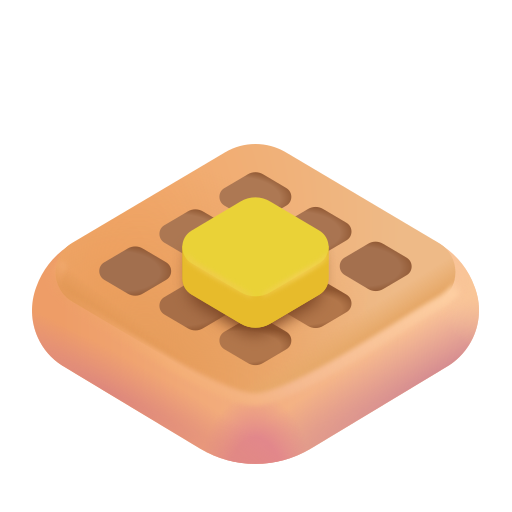
waffle color